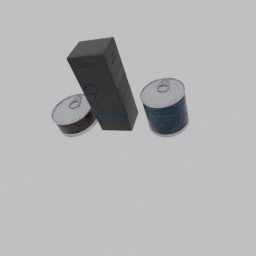
Label: mechanical